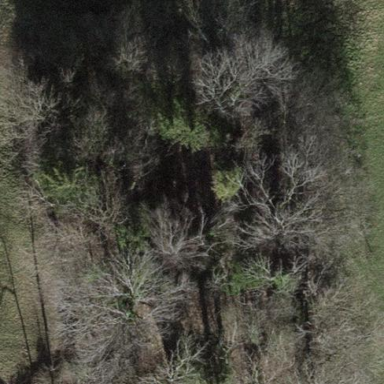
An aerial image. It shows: Forest area.